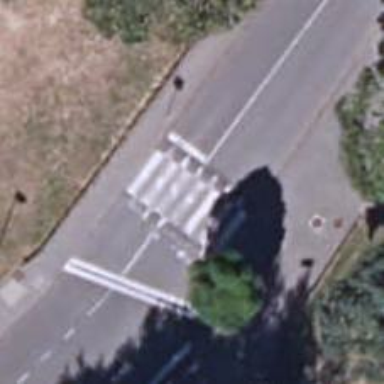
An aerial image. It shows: Marked road crossing with traffic calming table.